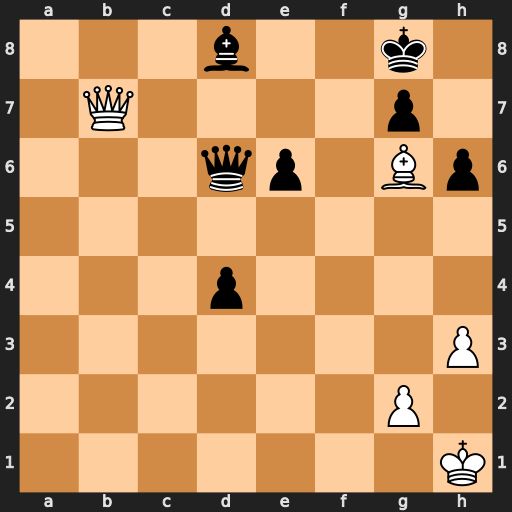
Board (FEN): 3b2k1/1Q4p1/3qp1Bp/8/3p4/7P/6P1/7K
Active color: w
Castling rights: -
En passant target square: -
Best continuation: Qf7+ Kh8 Qe8+ Qf8 Qxf8#